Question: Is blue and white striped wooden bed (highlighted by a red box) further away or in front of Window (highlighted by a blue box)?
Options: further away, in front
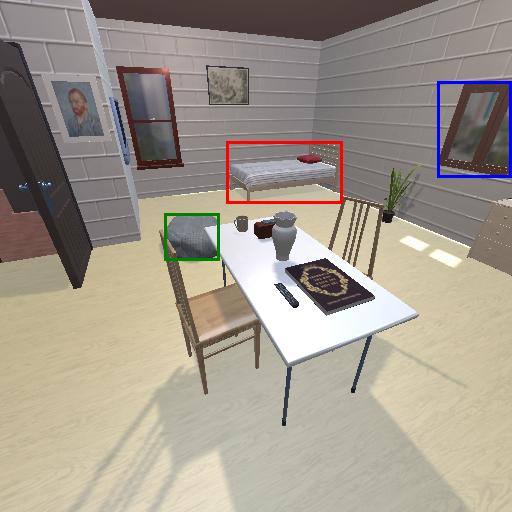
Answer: further away